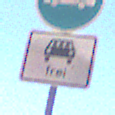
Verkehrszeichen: MehrfachbesetzePersonenkraftwagenFrei
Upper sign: Busssonderstreifen
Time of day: MorningAfternoon
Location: Outdoor (RoadRail)
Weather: Clear
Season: NotSpecified
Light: Natural